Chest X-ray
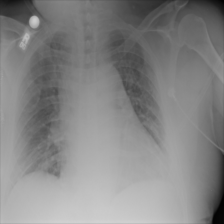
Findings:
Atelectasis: negative
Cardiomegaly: negative
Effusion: negative
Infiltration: negative
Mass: negative
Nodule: positive
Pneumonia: negative
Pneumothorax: negative
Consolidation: negative
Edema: negative
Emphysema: negative
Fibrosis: negative
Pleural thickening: negative
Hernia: negative